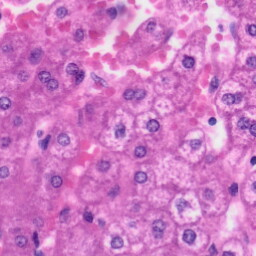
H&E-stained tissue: Liver